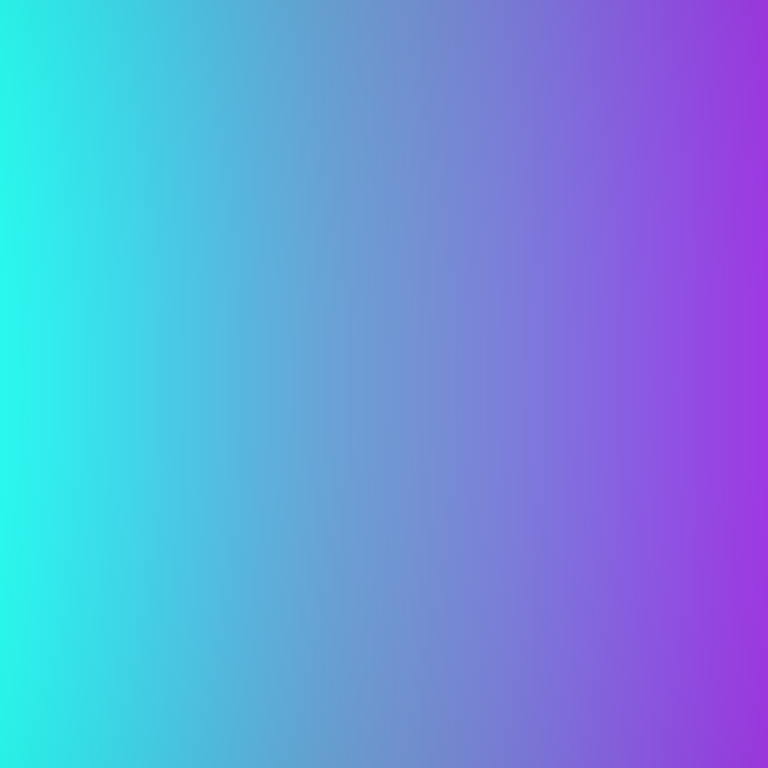
Abstract light effect, smooth gradient from cyan to magenta, calm atmosphere, soft glow, no room, no furniture, no objects.